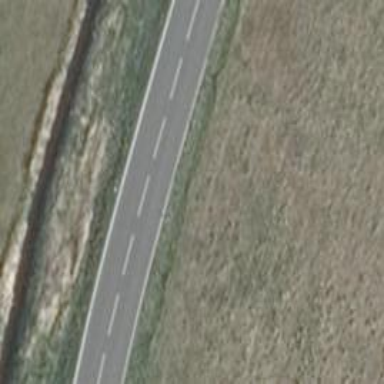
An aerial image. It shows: Secondary road with asphalt surface.